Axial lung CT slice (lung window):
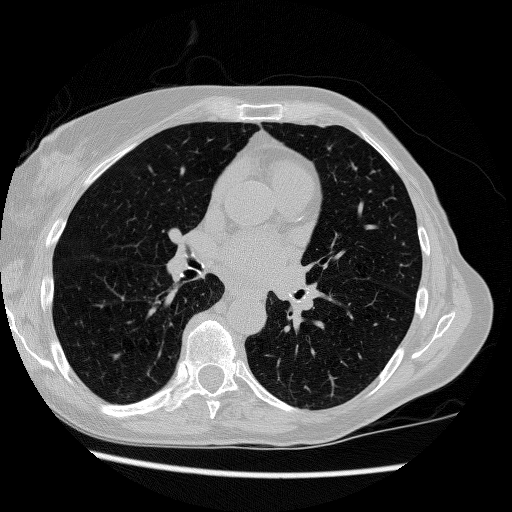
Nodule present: no